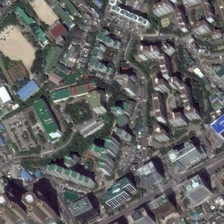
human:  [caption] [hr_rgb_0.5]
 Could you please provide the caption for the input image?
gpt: many tall buildings and many green trees are in a commercial area .

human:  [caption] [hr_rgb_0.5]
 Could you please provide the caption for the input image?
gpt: many tall buildings and many green trees are in a commercial area .

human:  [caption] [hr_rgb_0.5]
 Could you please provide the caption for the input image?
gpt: many tall buildings and many green trees are in a commercial area .

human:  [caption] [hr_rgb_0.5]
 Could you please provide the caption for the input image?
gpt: many tall buildings and many green trees are in a commercial area .

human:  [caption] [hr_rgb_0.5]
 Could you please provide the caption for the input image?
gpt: many tall buildings and many green trees are in a commercial area .